二年级 · 算术
看图并列式计算。

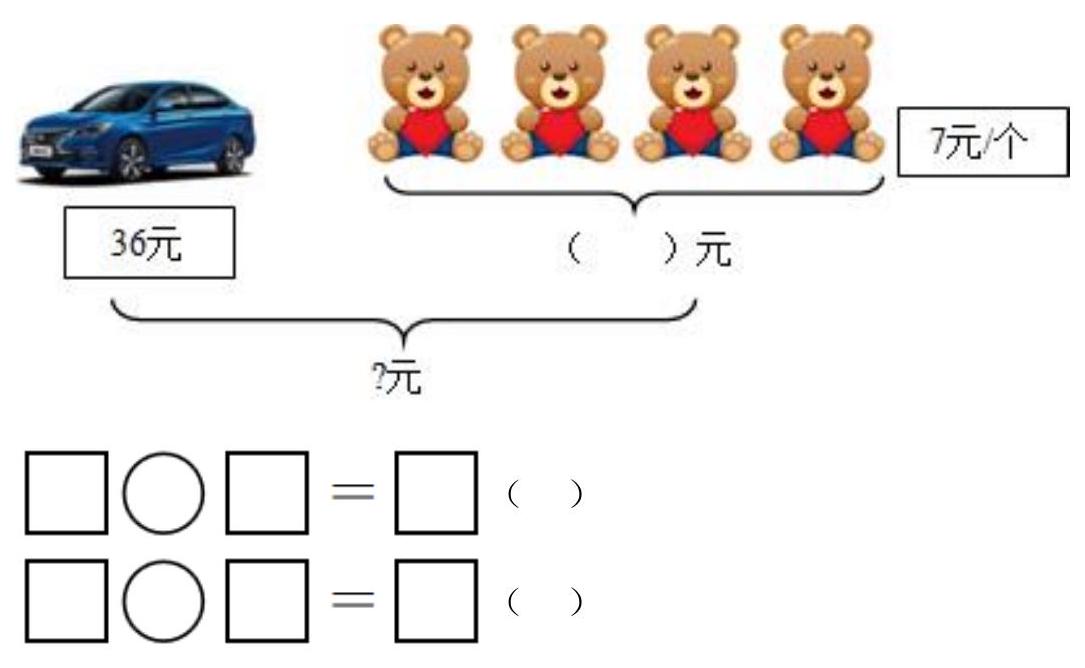
答案: $4 \times 7=28 （$ 元）

$36+28=64 （$ 元 $)$

【分析】先求 4 个玩具熊一共多少元, 用乘法, 然后小汽车的价钱与玩具熊的总价钱相加, 据此解答。

【详解】 $4 \times 7=28$ （元），即 4 个玩具熊一共 28 元;

$36+28=64 （$ 元），即小汽车和玩具熊一共 64 元。